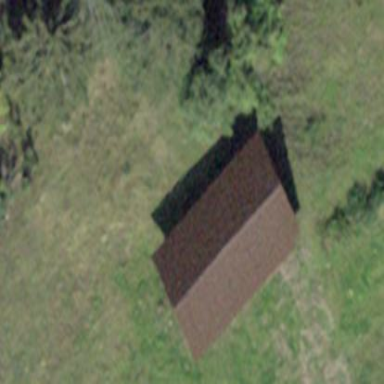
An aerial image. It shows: Farm auxiliary building.